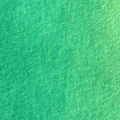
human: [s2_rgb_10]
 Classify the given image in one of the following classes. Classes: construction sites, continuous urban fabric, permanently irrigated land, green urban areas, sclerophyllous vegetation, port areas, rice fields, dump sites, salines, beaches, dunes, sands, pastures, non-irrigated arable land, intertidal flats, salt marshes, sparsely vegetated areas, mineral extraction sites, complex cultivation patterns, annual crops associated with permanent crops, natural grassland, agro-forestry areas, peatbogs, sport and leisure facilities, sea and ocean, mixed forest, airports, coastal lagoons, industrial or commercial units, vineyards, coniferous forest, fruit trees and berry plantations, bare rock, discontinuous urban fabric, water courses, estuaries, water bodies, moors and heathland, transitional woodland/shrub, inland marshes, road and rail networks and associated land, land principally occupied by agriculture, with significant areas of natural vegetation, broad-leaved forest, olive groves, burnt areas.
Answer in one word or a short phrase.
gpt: sea and ocean